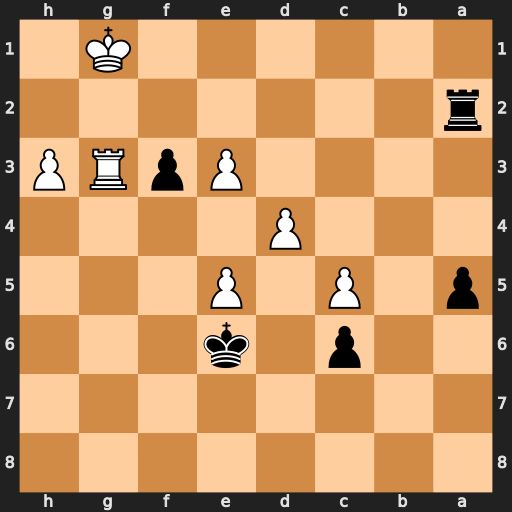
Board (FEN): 8/8/2p1k3/p1P1P3/3P4/4PpRP/r7/6K1
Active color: b
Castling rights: -
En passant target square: -
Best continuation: Rg2+ Rxg2 fxg2 h4 a4 Kxg2 a3